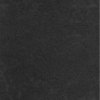
Label: dusty